Question: I want to launch some apps which accept geo coordinates (<URL>. The problem is that they want different URIs.
(pseudo code):
'''
Intent intent = new Intent(android.content.Intent.ACTION_VIEW);
intent.addSomeUri("http://maps.google.com/maps/?daddr="+myAddress);
intent.addSomeUri("http://someotherservice.com/?coordinates="+myLat+":"+myLng+"&address=myAddress");
'''
EDIT:
Of course the goal is for both apps to appear in the same activity chooser.

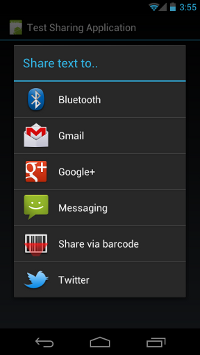
Answer: > How can I achieve it?
Call 'startActivity()' (or 'startService()' or whatever) once per 'Uri'.